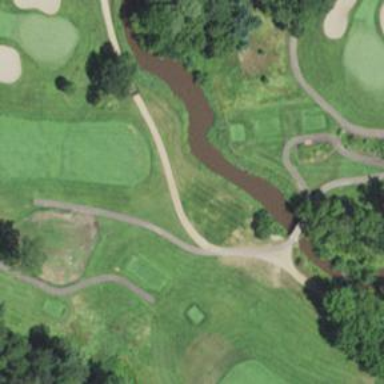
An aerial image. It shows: Path for both roads and golfers.